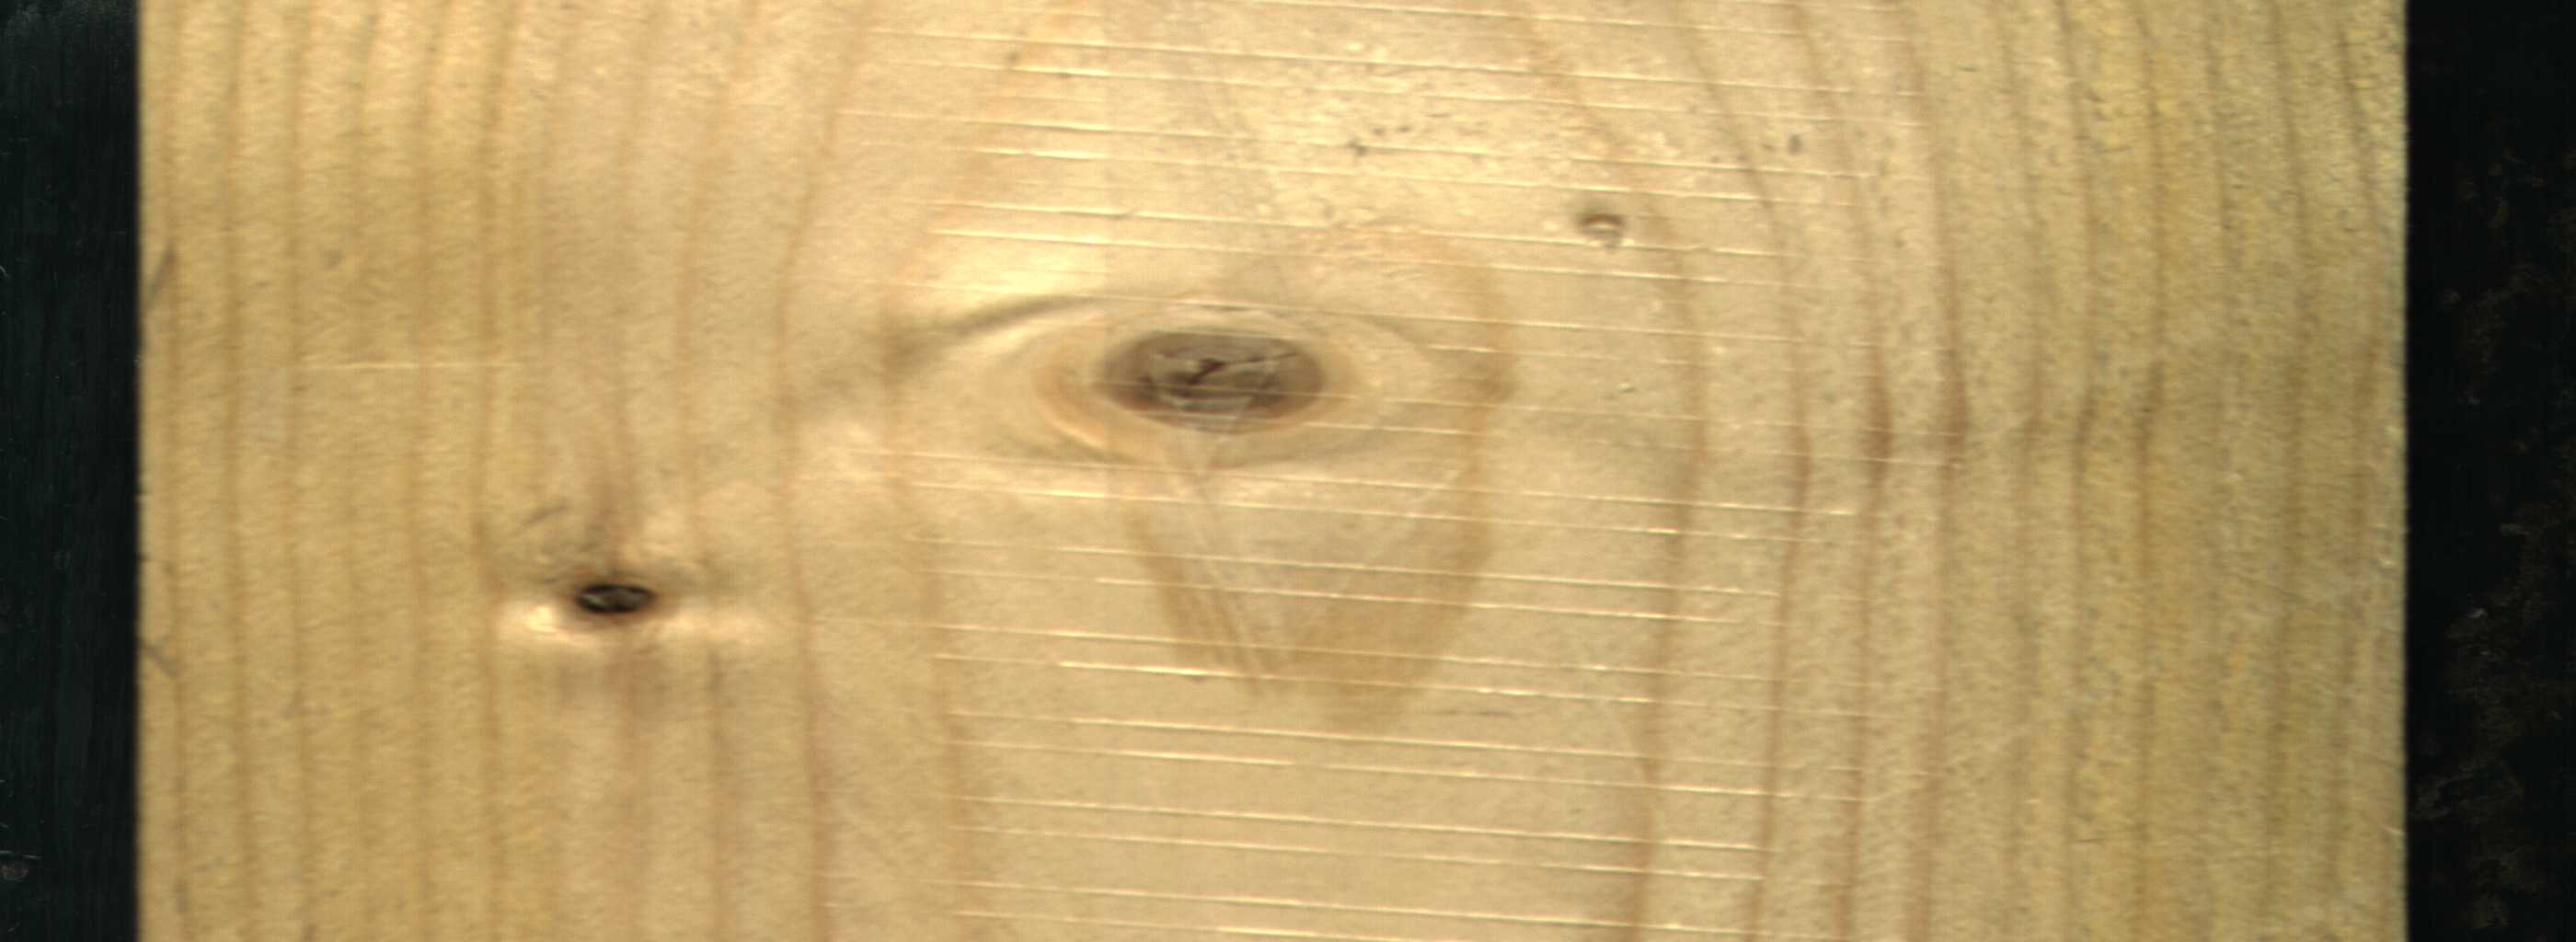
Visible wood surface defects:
Dead_Knot
Live_Knot